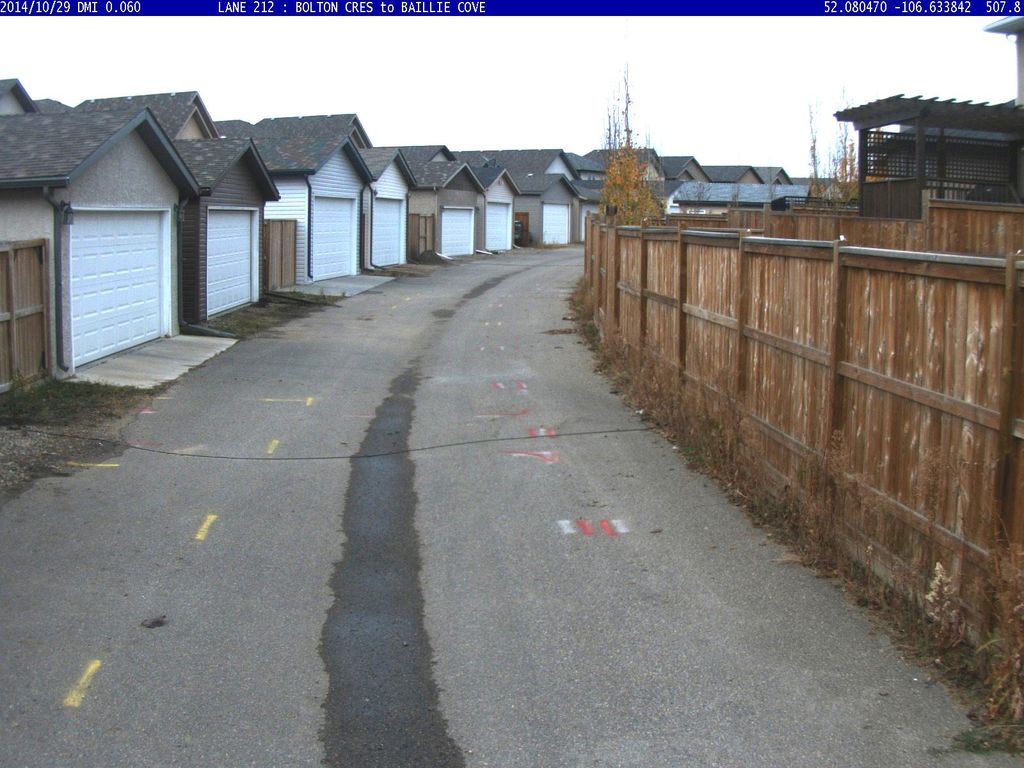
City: saskatoon